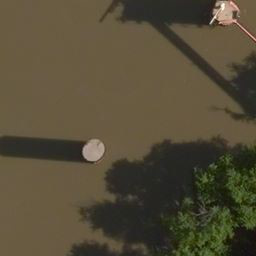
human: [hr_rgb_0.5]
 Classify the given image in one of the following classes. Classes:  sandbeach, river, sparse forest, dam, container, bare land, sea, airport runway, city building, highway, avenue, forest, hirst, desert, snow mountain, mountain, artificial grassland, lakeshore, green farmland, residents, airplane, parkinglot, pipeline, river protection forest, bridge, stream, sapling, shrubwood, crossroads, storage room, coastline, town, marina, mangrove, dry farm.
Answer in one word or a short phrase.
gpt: river protection forest